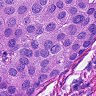
Metastatic tissue present: yes